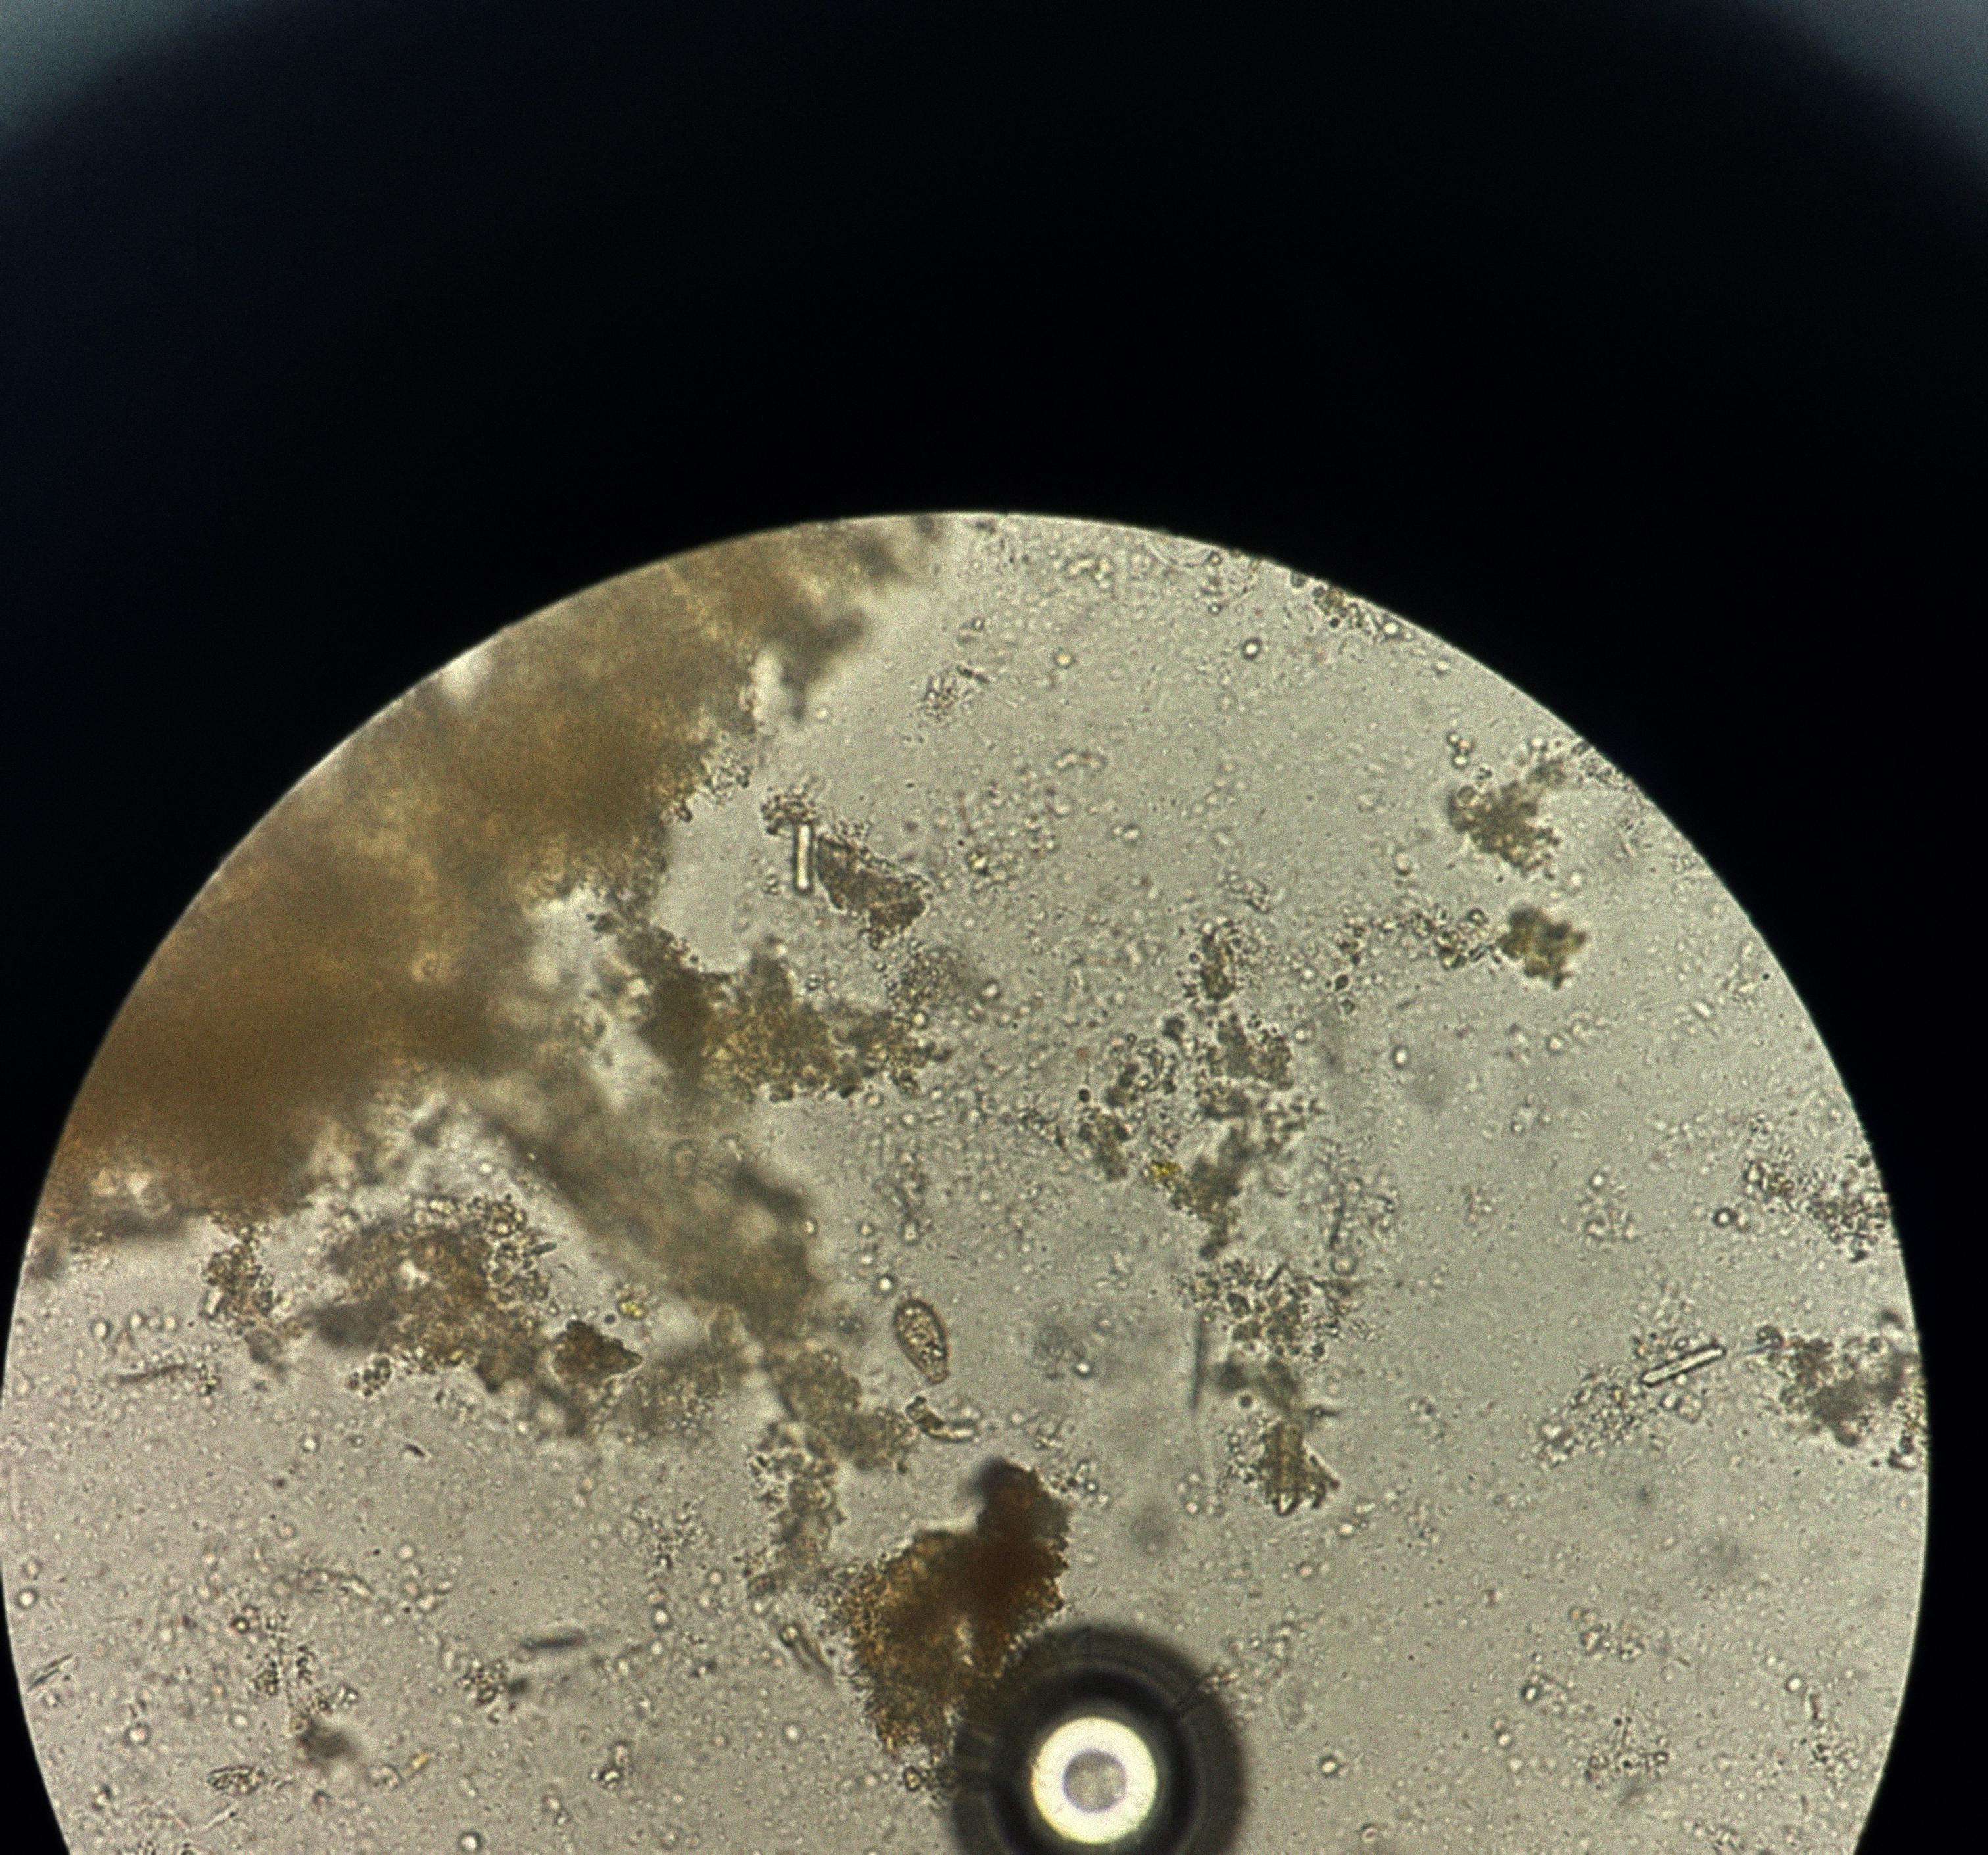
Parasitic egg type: Opisthorchis viverrine